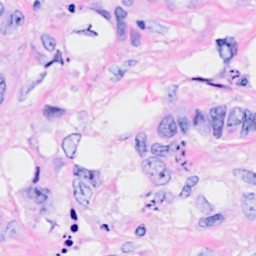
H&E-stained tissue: Breast